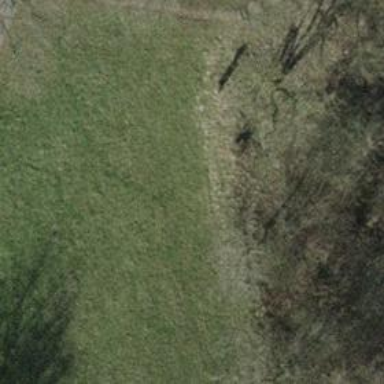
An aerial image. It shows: Bench.